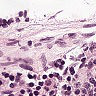
Metastatic tissue present: no